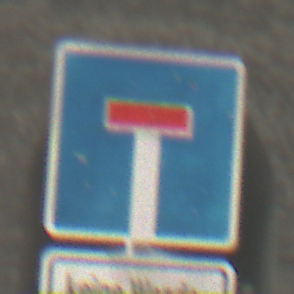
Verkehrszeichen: Sackgasse
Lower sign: HinweisGeaenderteVorfahrtVerkehrsfuehrungVerkehrsregelung3
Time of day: MorningAfternoon
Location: Outdoor (Suburban)
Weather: Clear
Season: NotSpecified
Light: Natural